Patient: sex M, age 58
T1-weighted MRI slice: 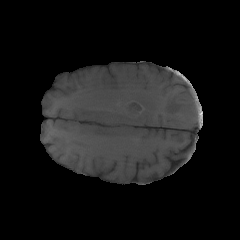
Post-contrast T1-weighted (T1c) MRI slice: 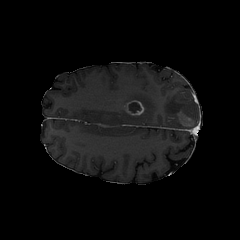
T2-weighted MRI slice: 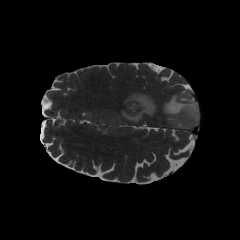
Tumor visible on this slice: yes
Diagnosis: Glioblastoma, IDH-wildtype
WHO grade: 4